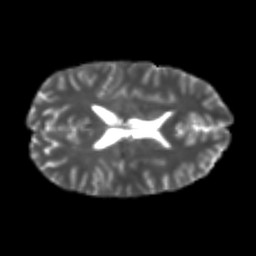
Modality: T2w
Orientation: axial
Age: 23
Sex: male
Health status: healthy
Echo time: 0.074 s